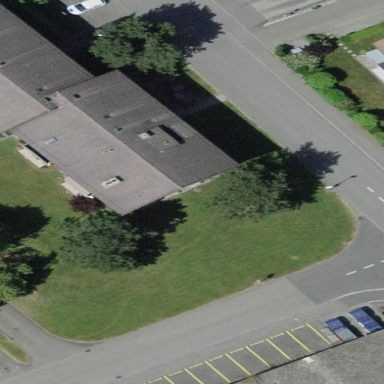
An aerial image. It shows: View of apartment building.